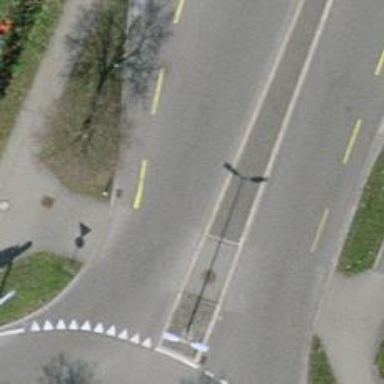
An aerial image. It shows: Uncontrolled zebra crossing on the road.